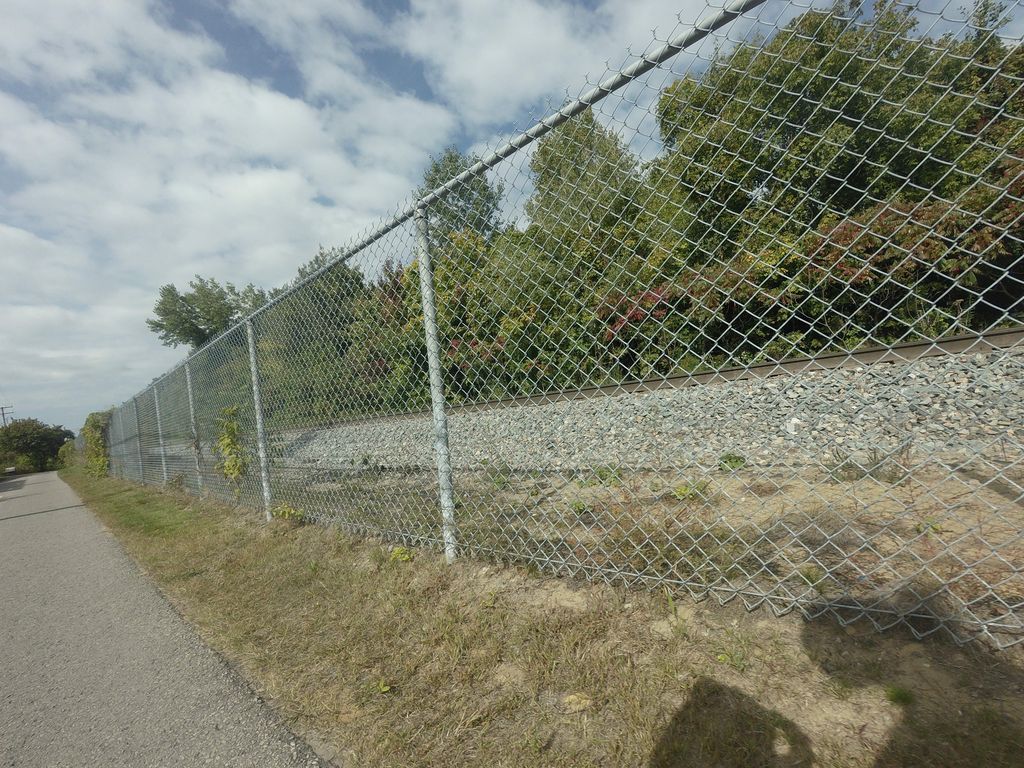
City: montreal